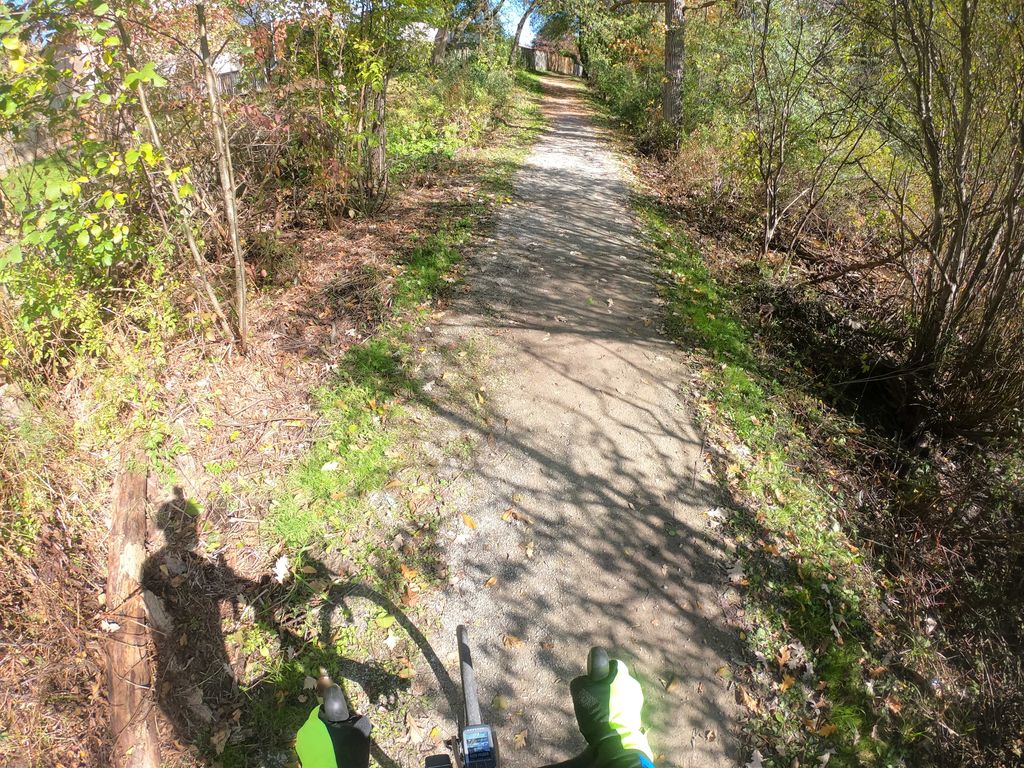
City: kitchener-waterloo